Interaction volume radius: 5 \u00c5
Interaction volume height: 10 \u00c5
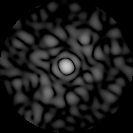
Disorder parameter: 0.7792